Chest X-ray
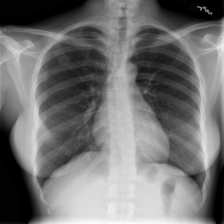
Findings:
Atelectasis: negative
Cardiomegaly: negative
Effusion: negative
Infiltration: negative
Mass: negative
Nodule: negative
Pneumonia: negative
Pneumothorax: negative
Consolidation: negative
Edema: negative
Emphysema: negative
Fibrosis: negative
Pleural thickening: negative
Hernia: negative